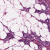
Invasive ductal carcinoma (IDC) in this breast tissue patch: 1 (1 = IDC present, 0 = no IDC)